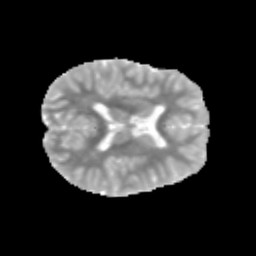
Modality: MD
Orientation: axial
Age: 9
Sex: male
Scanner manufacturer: siemens
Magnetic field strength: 3 T
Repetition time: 3.8 s
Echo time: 0.07 s